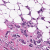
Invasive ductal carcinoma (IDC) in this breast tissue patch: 0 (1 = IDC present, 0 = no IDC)